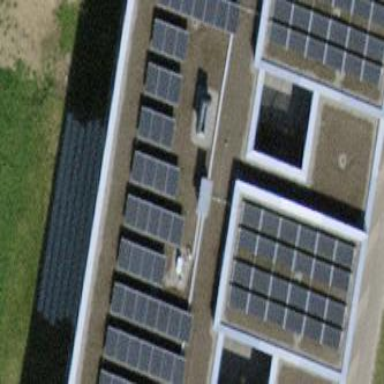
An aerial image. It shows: School building with flat roof.